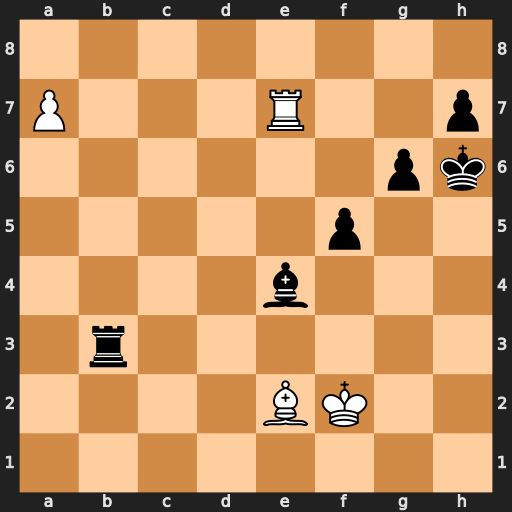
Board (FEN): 8/P3R2p/6pk/5p2/4b3/1r6/4BK2/8
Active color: w
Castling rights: -
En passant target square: -
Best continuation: Rxe4 Ra3 Re7